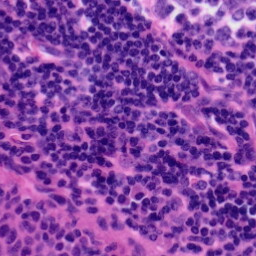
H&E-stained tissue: Tonsil